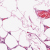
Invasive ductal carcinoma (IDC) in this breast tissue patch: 0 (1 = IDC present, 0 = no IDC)